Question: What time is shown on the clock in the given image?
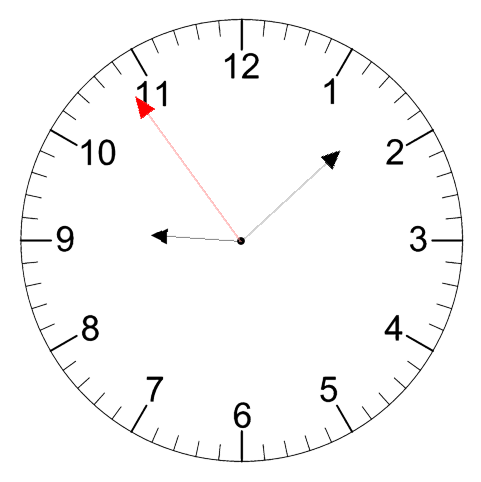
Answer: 09:07:54